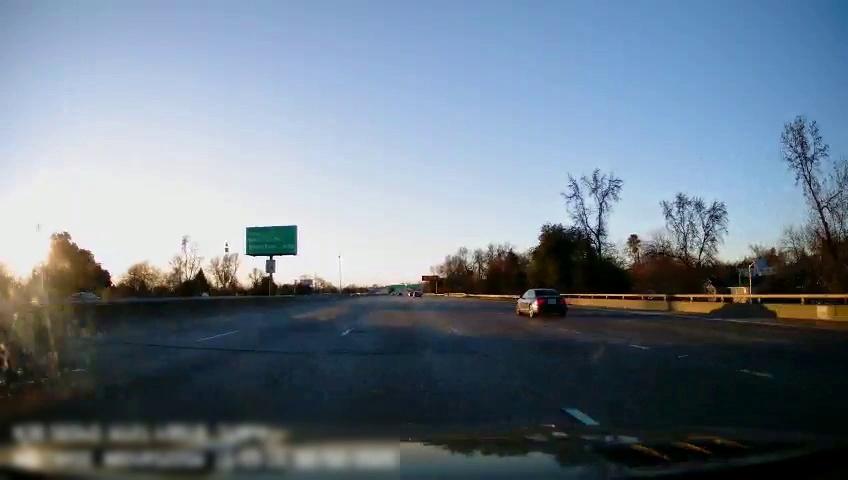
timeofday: Day
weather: Sunny
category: Drivable Space
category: Vehicles | Car
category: Lanes | Current Lane
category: Lanes | Current Lane
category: Lanes | Alternate Lane
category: Lanes | Alternate Lane
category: Lanes | Alternate Lane